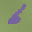
Label: 6